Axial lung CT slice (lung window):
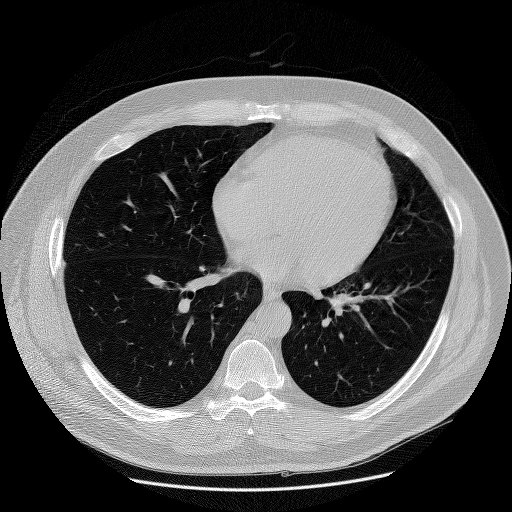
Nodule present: no